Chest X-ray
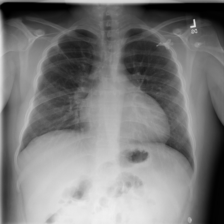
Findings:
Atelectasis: negative
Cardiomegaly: negative
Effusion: negative
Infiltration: negative
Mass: negative
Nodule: negative
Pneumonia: negative
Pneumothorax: negative
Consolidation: negative
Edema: negative
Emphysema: negative
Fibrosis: negative
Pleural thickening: negative
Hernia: negative